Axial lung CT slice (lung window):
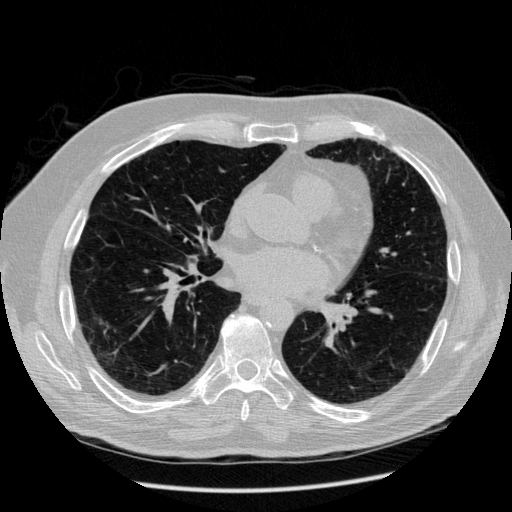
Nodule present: no